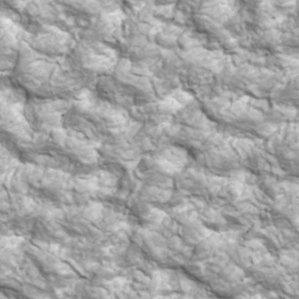
Label: non_frost